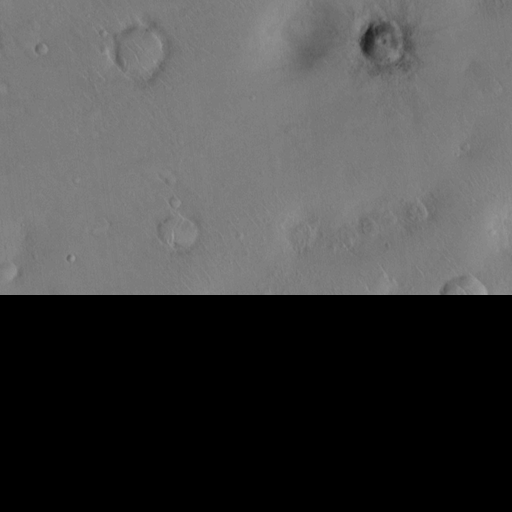
Objects detected: cone, cone, cone